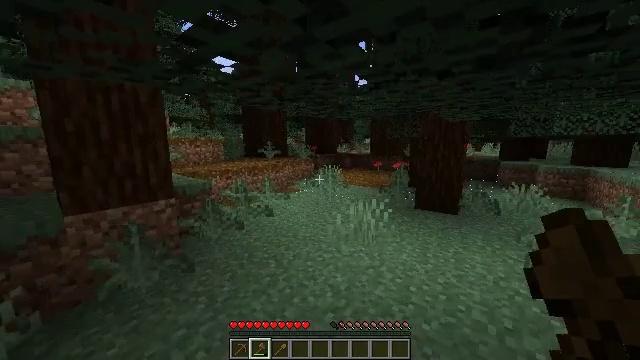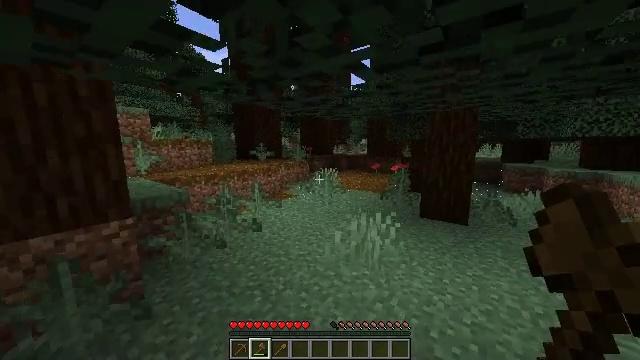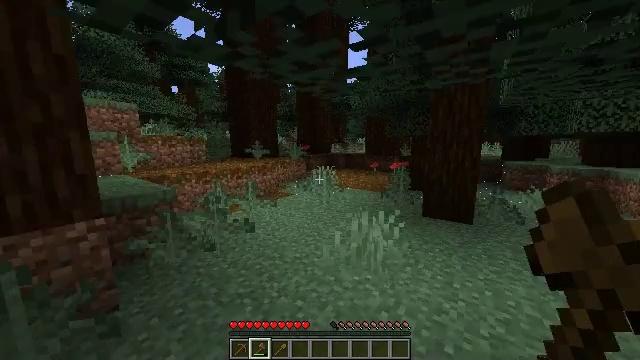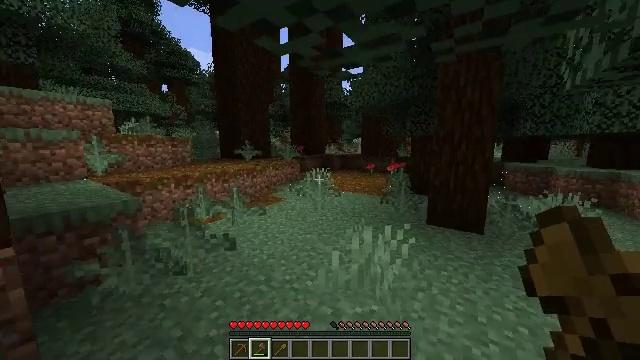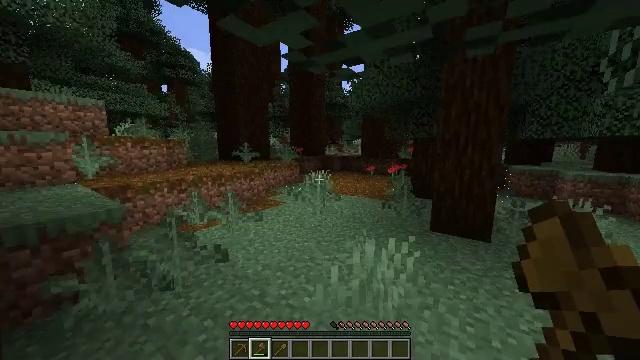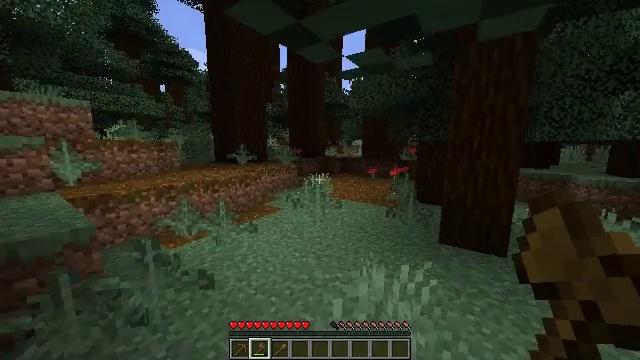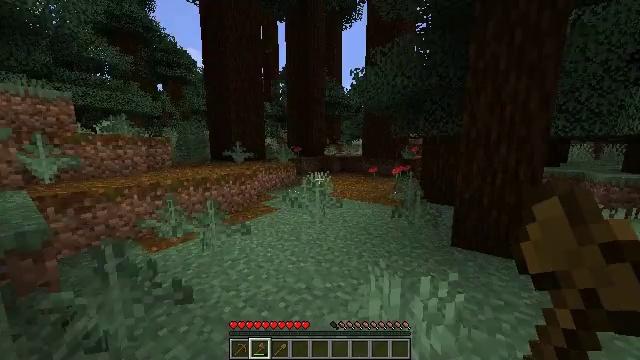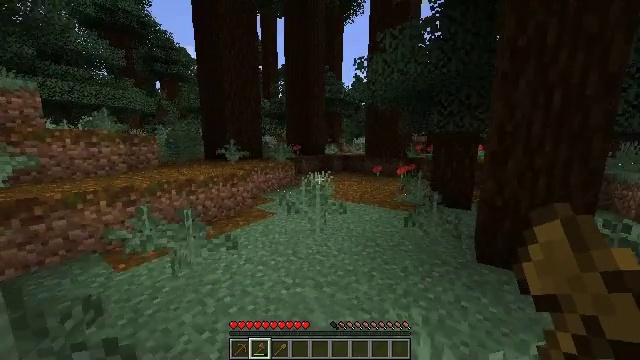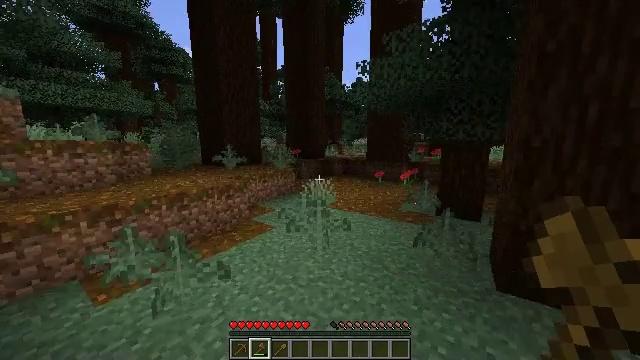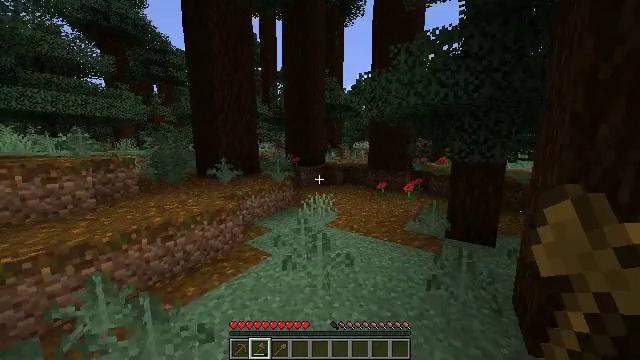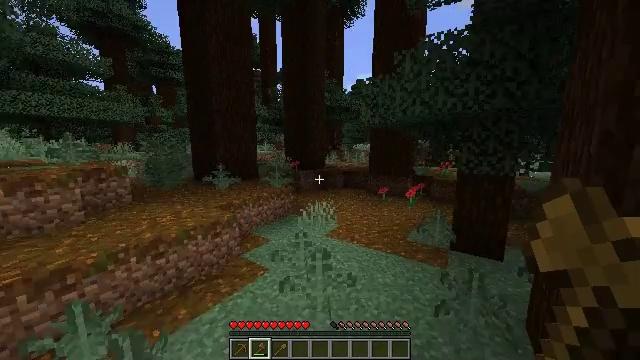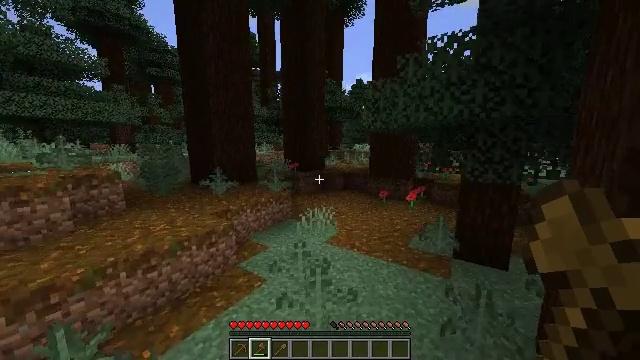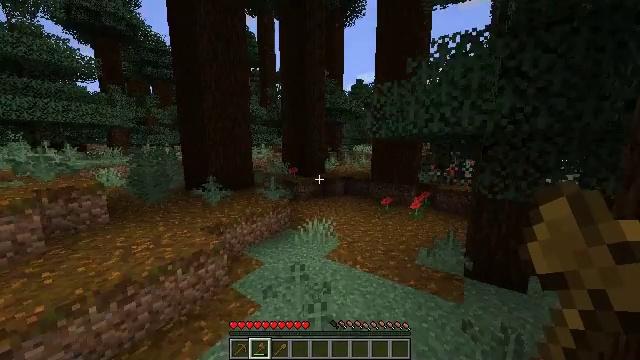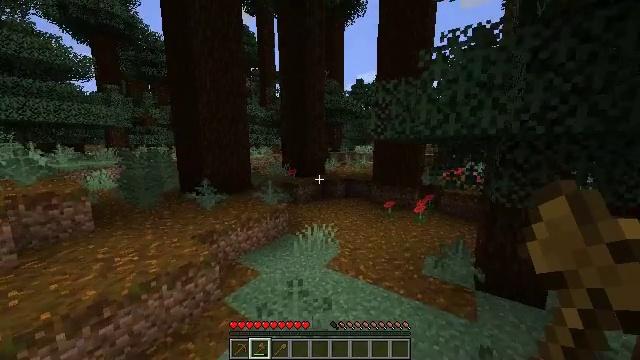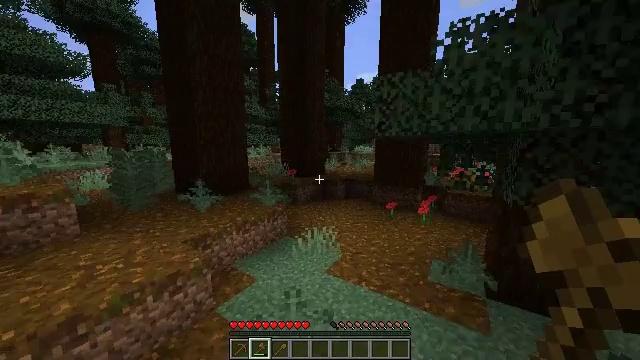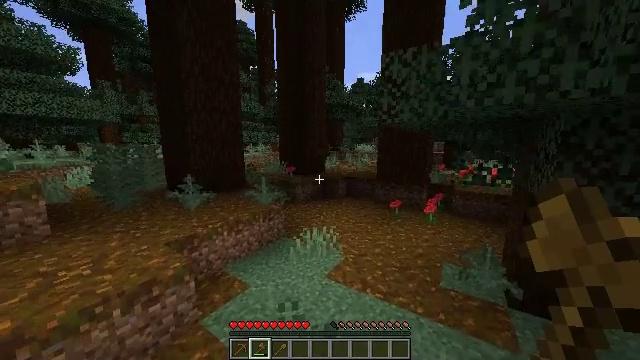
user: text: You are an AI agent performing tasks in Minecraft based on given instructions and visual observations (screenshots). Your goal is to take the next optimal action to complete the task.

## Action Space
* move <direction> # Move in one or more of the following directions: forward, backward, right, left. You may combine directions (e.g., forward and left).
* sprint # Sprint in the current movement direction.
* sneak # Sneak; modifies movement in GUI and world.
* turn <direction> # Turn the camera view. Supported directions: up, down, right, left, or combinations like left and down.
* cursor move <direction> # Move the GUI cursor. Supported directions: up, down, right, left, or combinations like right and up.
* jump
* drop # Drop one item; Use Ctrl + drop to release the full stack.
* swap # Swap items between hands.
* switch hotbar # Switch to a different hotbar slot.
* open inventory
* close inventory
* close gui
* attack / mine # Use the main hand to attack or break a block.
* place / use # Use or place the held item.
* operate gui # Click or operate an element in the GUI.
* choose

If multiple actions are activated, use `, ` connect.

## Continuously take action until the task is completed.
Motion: motion action
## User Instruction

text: Collect mossy cobblestone from a structure.
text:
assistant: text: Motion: move forward, sprint, turn right, jump
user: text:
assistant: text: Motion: move forward, sprint, jump
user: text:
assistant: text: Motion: move forward, sprint, turn right
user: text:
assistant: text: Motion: move forward, sprint, jump
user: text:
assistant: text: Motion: move forward, sprint, jump
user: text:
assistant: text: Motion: move forward, sprint, jump
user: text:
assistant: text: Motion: move forward, sprint
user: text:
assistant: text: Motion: move forward, sprint, jump
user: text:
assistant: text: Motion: move forward, sprint, jump
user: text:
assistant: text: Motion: move forward, sprint
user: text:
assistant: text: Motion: move forward, sprint, jump
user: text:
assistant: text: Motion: move forward, sprint, jump
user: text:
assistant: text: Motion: move forward, sprint, jump
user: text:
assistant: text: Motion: move forward, sprint
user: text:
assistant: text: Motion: move forward, sprint, jump
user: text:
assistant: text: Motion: move forward, sprint, jump
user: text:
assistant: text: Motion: move forward, sprint, jump
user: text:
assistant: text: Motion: move forward and move right, sprint, jump
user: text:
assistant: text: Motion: move forward and move right, sprint, jump
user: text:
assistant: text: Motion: move forward, sprint, jump
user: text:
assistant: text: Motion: move forward, sprint, jump
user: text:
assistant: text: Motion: move forward, sprint, jump
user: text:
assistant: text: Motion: move forward, sprint, jump
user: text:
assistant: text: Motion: move forward, sprint, jump
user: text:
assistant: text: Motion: move forward, sprint, jump
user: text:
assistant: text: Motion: move forward, sprint, jump
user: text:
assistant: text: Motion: move forward, sprint, jump
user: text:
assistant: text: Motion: move forward, sprint, jump
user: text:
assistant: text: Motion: move forward, sprint, jump
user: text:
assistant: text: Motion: move forward, sprint, jump